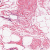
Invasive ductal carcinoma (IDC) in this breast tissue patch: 0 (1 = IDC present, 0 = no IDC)